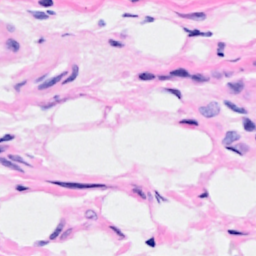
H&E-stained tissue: Breast